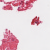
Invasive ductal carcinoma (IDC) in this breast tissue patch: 0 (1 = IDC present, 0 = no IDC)